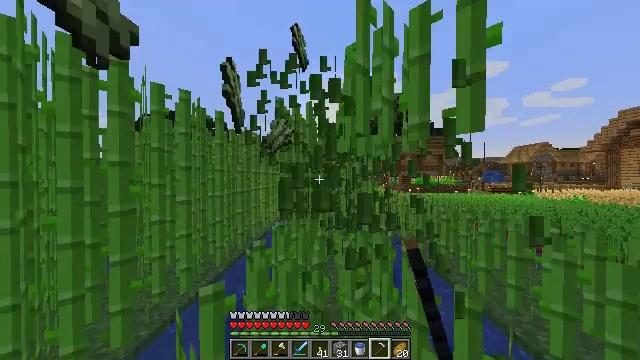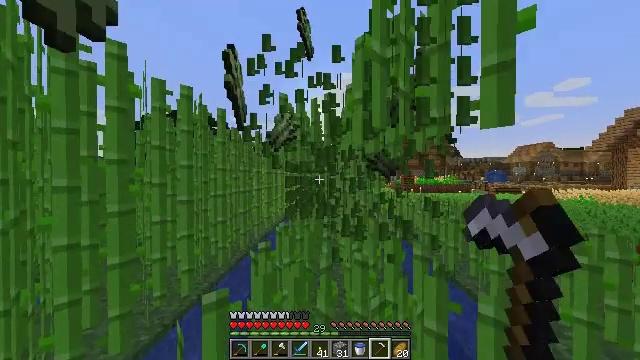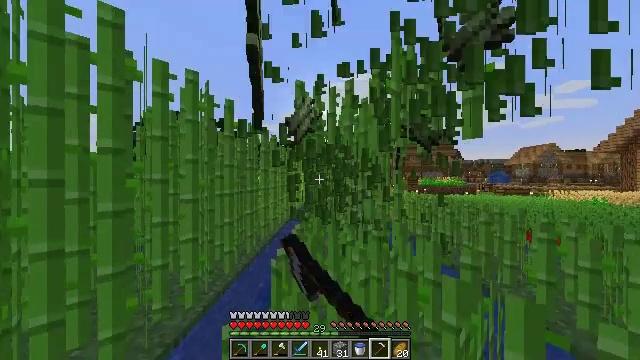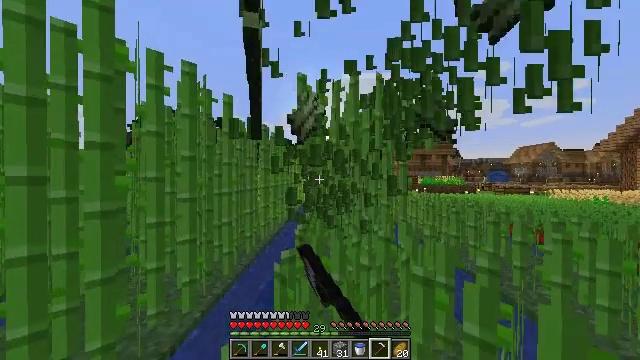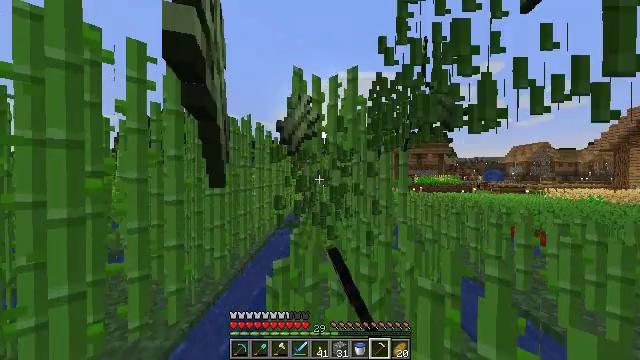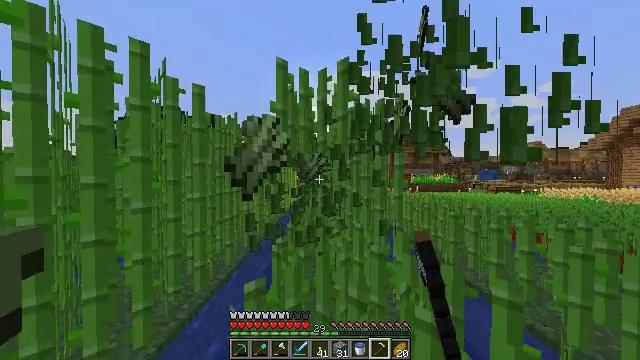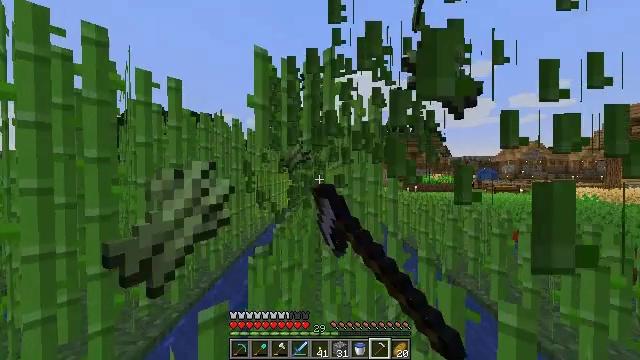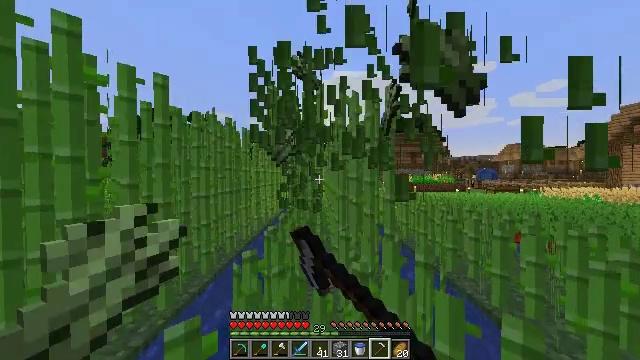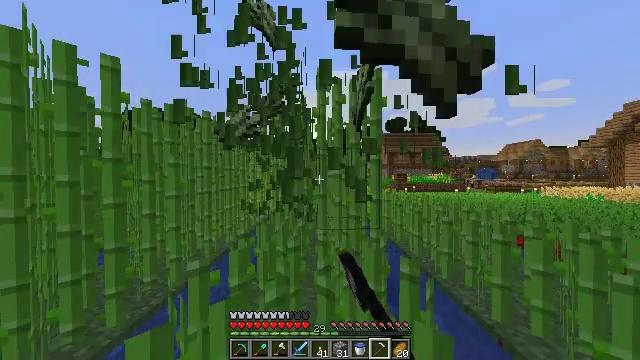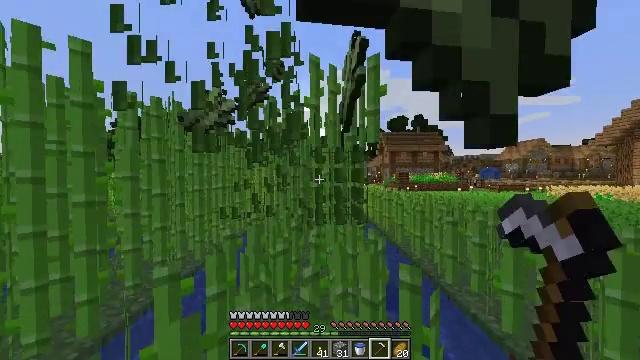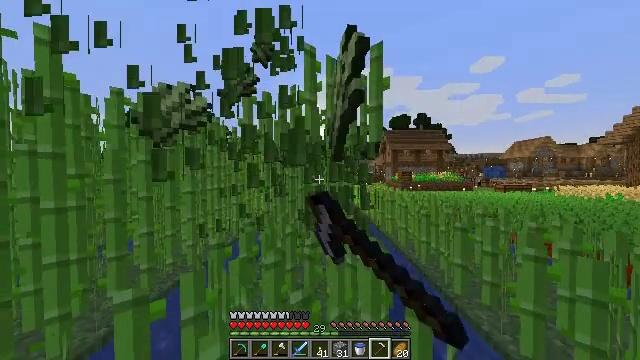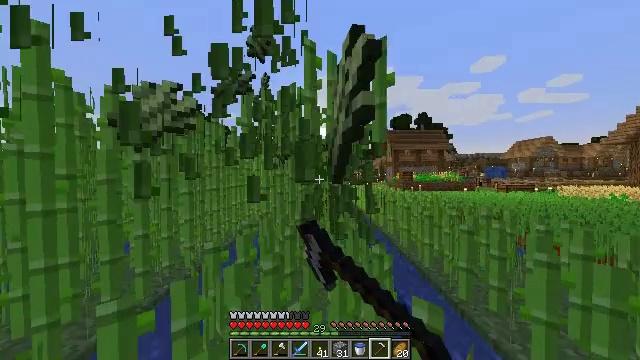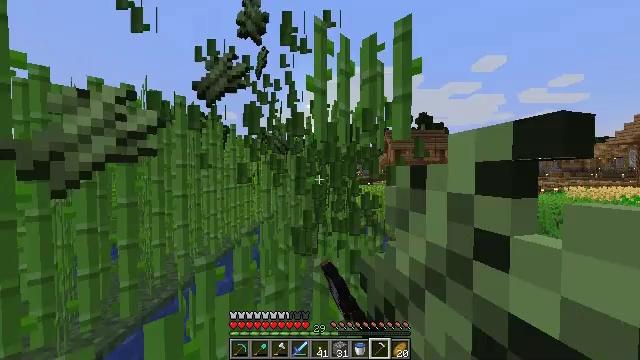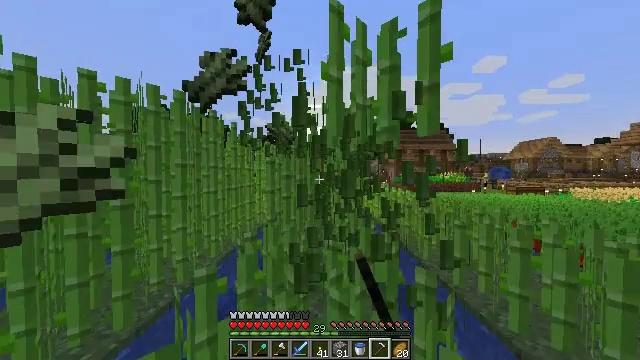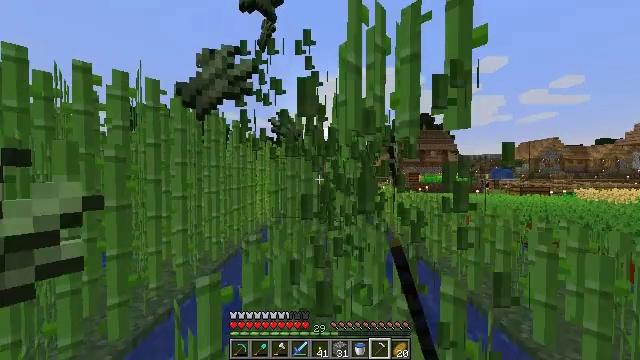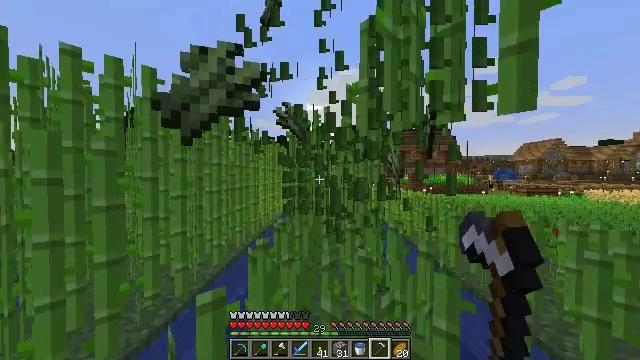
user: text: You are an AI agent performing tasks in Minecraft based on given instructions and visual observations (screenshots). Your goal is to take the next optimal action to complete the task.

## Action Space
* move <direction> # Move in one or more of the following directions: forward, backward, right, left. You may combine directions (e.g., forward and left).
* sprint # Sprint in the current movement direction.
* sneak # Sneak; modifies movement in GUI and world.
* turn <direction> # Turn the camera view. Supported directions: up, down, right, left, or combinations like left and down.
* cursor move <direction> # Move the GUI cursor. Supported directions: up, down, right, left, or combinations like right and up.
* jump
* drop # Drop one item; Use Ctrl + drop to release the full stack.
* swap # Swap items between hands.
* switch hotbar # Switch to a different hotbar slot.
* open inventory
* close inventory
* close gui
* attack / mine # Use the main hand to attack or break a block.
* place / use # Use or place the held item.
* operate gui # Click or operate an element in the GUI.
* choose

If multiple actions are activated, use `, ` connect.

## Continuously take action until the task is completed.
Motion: motion action
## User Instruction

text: Collect sugar cane near water sources.
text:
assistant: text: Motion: move forward and move left, sprint, attack / mine
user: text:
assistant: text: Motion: move forward and move left, sprint, attack / mine
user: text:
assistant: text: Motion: move forward and move right, sprint, attack / mine
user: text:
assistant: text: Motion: move forward and move right, sprint, attack / mine
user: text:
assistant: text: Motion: move forward and move right, sprint, attack / mine
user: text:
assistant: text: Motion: move forward and move right, sprint, attack / mine
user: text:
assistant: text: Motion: move forward and move right, sprint, attack / mine
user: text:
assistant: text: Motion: move forward and move right, sprint, attack / mine
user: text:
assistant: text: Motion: move forward, sprint, attack / mine
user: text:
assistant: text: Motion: move forward, sprint, attack / mine
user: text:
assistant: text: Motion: move forward and move left, sprint, attack / mine
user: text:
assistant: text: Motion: move forward and move left, sprint, attack / mine
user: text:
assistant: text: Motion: move forward and move left, sprint, attack / mine
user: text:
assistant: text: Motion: move forward and move left, sprint, attack / mine
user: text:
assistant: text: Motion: move forward, sprint, attack / mine
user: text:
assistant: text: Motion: move forward, sprint, attack / mine
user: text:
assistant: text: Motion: move forward, sprint, attack / mine
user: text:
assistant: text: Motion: move forward and move right, sprint, attack / mine
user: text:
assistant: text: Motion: move forward and move right, sprint, attack / mine
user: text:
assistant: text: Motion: move forward and move right, sprint, attack / mine
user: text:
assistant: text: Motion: move forward and move right, sprint, attack / mine
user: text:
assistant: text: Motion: move forward and move right, sprint, attack / mine
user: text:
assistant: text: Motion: move forward, sprint, attack / mine
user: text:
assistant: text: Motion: move forward and move left, sprint, attack / mine
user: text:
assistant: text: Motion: move forward and move left, sprint, attack / mine
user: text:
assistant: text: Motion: move forward and move left, sprint, attack / mine
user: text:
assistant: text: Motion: move forward and move left, sprint, attack / mine
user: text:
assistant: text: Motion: move forward and move left, sprint, attack / mine
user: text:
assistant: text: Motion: move forward, sprint, attack / mine
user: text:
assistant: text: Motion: move forward and move right, sprint, turn right, attack / mine